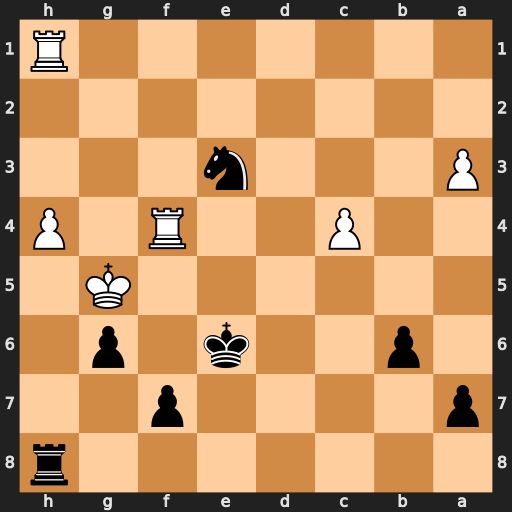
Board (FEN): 7r/p4p2/1p2k1p1/6K1/2P2R1P/P3n3/8/7R
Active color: b
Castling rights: -
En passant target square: -
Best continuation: Rh5#